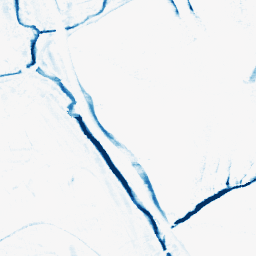
Category: morphological
Decomposition family: morphological_rect
Decomposition parameters: operation: closing
width: 10
height: 5
Upsampling method: quartic
Upsampling parameters: scale: 4
Upsampling scale: 4